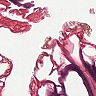
Metastatic tissue present: no